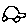
Label: car